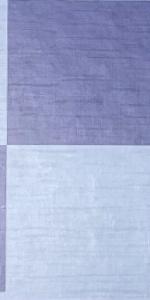
Label: Empty